Interaction volume radius: 5 \u00c5
Interaction volume height: 20 \u00c5
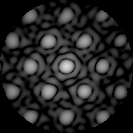
Disorder parameter: 0.2345